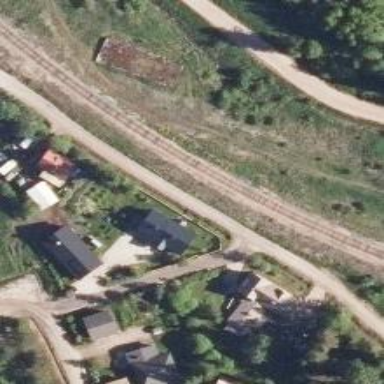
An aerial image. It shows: Railway with one track classified as B1.